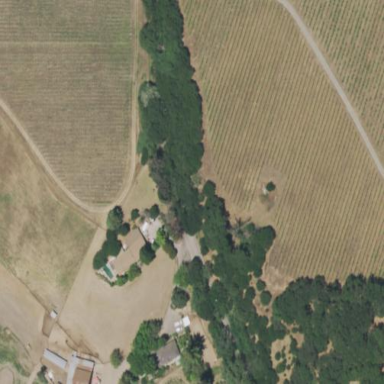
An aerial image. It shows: Vineyard growing grapes.